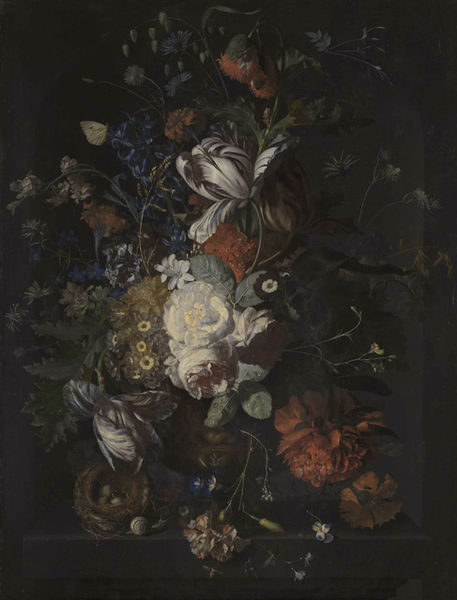
Titel: Blumenstrauss
Künstler: Jan van Huysum
Standort: Karlsruhe
Institution: Staatliche Kunsthalle Karlsruhe
Schlagwörter: blau, blätter, dunkel, gemälde, weiß, gelb, grün, blumen, braun, bunt, hell, hintergrund, holz, schwarz, tisch, blüte, blüten, rose, rosen, rot, malerei, barock, sockel, stehen, niederlande, öl, natur, figur, blatt, pflanzen, kontrast, rosa, ranken, stilleben, stillleben, vase, blumenvase, lila, tulpen, floral, gestreift, strauss, podest, pfingstrose, gewächs, frühling, blumenstrauß, tulpe, vanitas, memento mori, vergänglichkeit, erdbeeren, mohn, lilie, nelke, schmetterling, hagebutte, pfingstrosen, nest, schnecke, blumenstilleben, nelken, wiesenblumen, kornblume, schneckenhaus, falter, eier, margeriten, aurikel, aster, päonie, blättter, krater, vogelnest, mohnblume, kohlweißling, wespe, rosenblumen, hyazinten, pfingsrose, hyazinte, vogeleier, eiser, tulpsen, sschmetterling, schnecle, magueriten, bartnelke